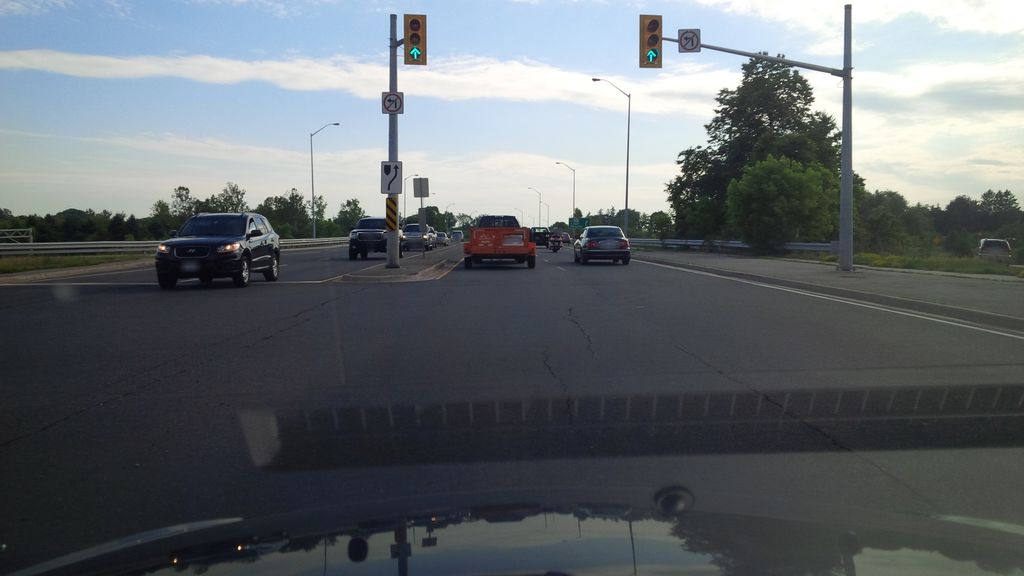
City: hamilton